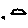
Label: cloud